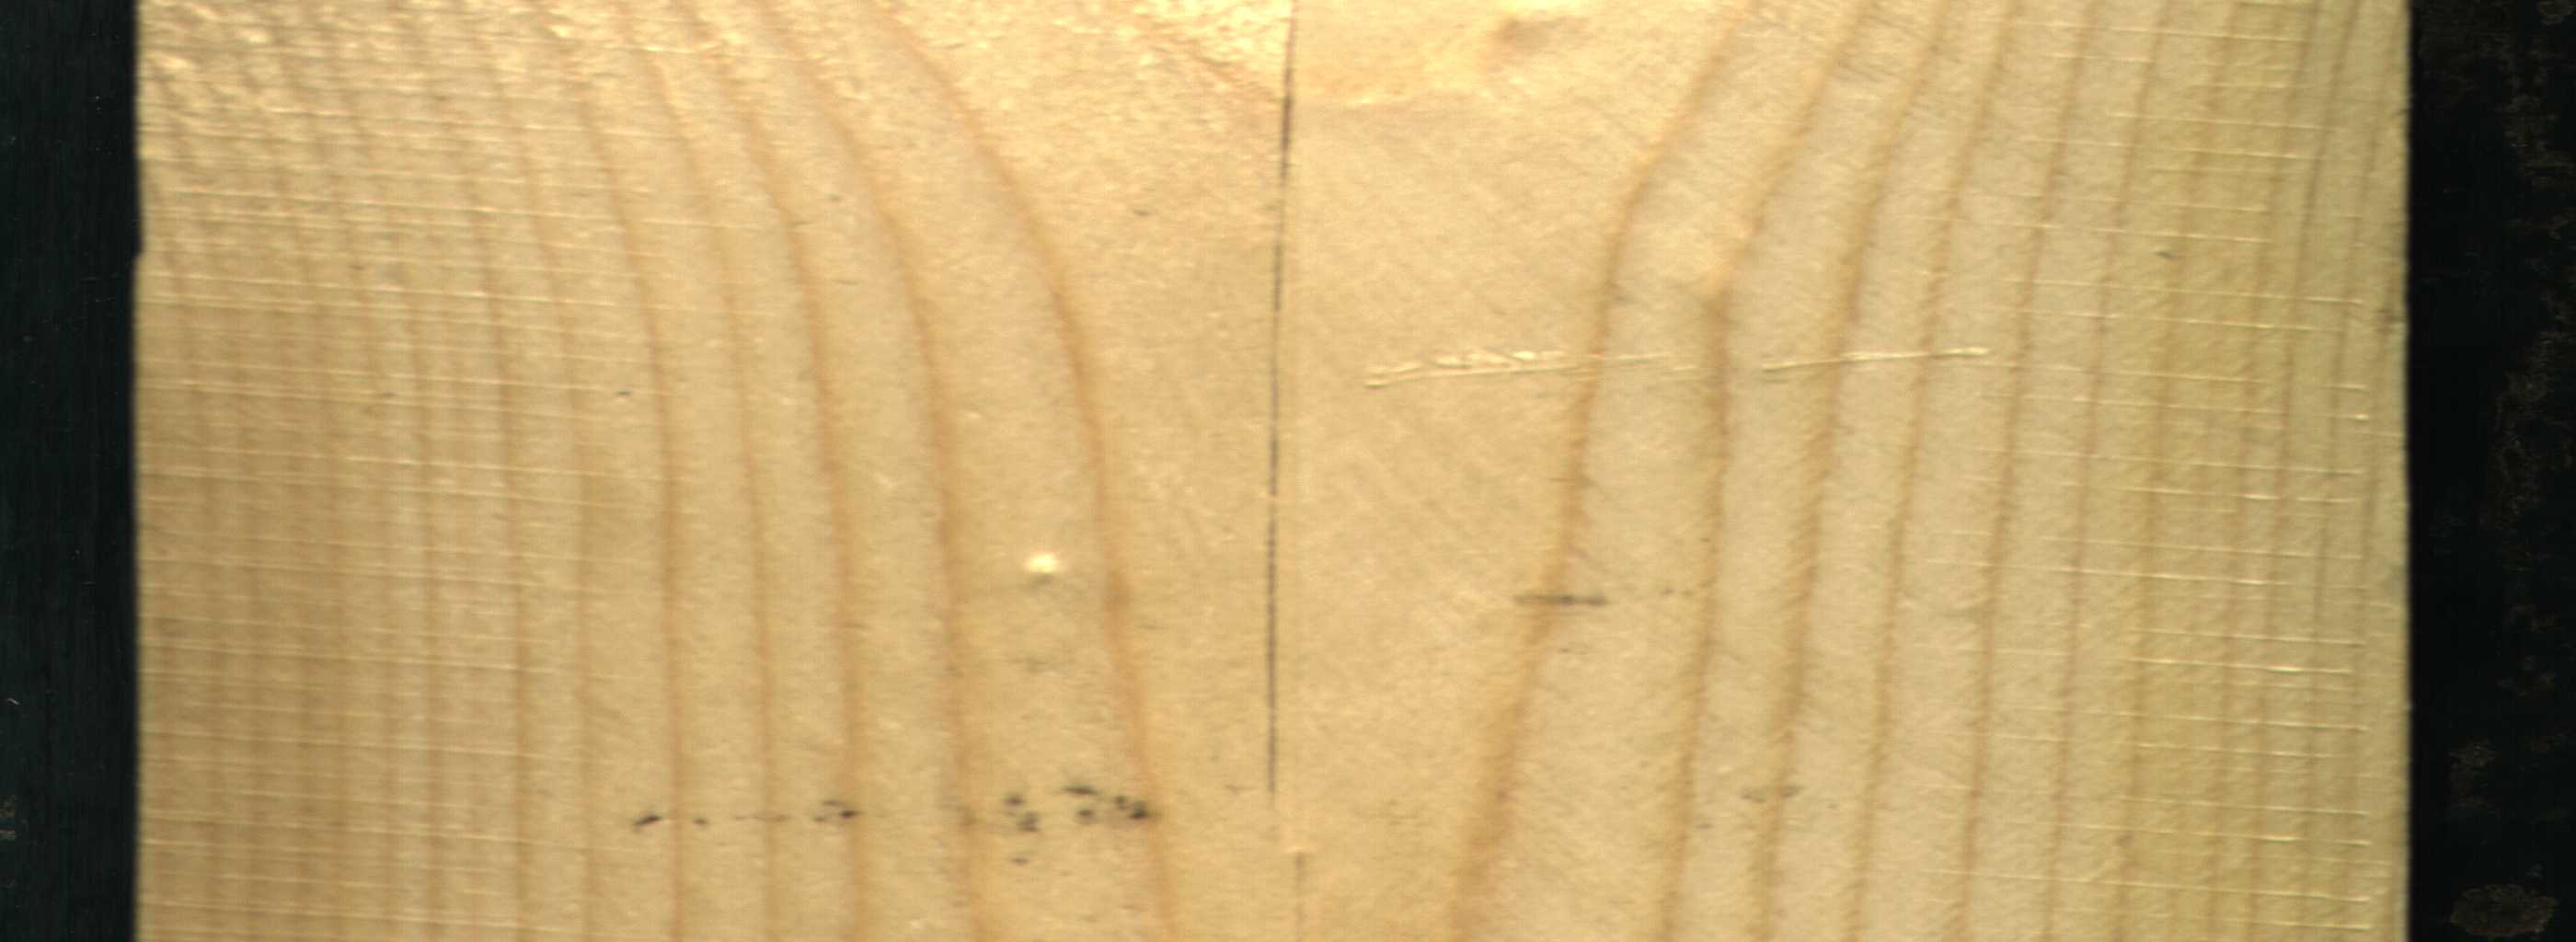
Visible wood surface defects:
Crack